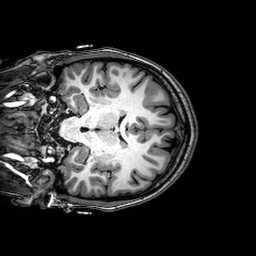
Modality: T1w
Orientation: coronal
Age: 22
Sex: female
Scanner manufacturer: philips
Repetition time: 0.008163 s
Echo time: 0.00373 s